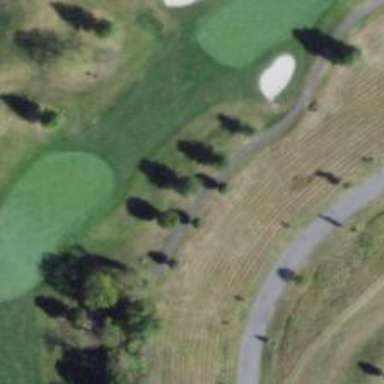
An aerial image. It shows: Golf fairway in the image.